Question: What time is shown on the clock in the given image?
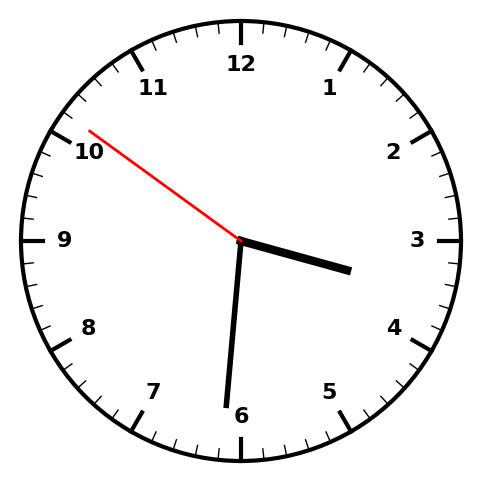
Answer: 03:30:51